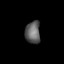
Tissue: skin
Cell type: Epithelial cells
Senescence score: 0.2826
Nuclear area (px): 328
Mean DAPI intensity: 96.287